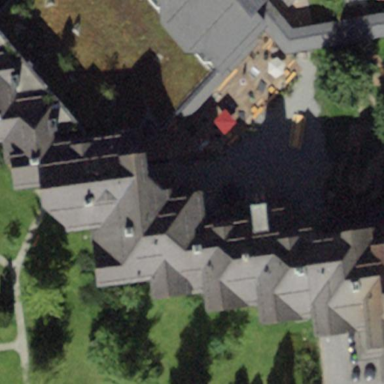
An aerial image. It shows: Hotel building.